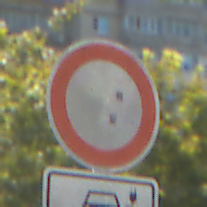
Verkehrszeichen: VerbotFahrzeugeAllerArt
Zusatzzeichen unten: MehrspurigeFahrzeugeFrei11
Umgebung: Outdoor, Urban
Tageszeit: Midday
Wetter: Clear
Licht: Natural
Jahreszeit: NotSpecified
Kontrast: HighContrast